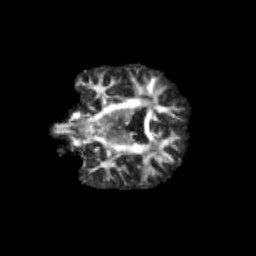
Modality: FA
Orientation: coronal
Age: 11
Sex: female
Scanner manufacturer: siemens
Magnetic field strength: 3 T
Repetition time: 3.8 s
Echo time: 0.07 s